Question: I need to reduce the pool size of an MDB to 5 because it connect to an external resource that is limited in terms of connections. If I have 15 messages in my JMS queue, then only 5 msg are process successfully and the other 10 are waist because of connection error happening in the MDB code.
I show this setup in the Jboss JMX-console:

I'm using Jboss 4.2.3. I need to know where I can edit this MaxPoolSize config. I searched everywhere but haven't found it.
Thanks
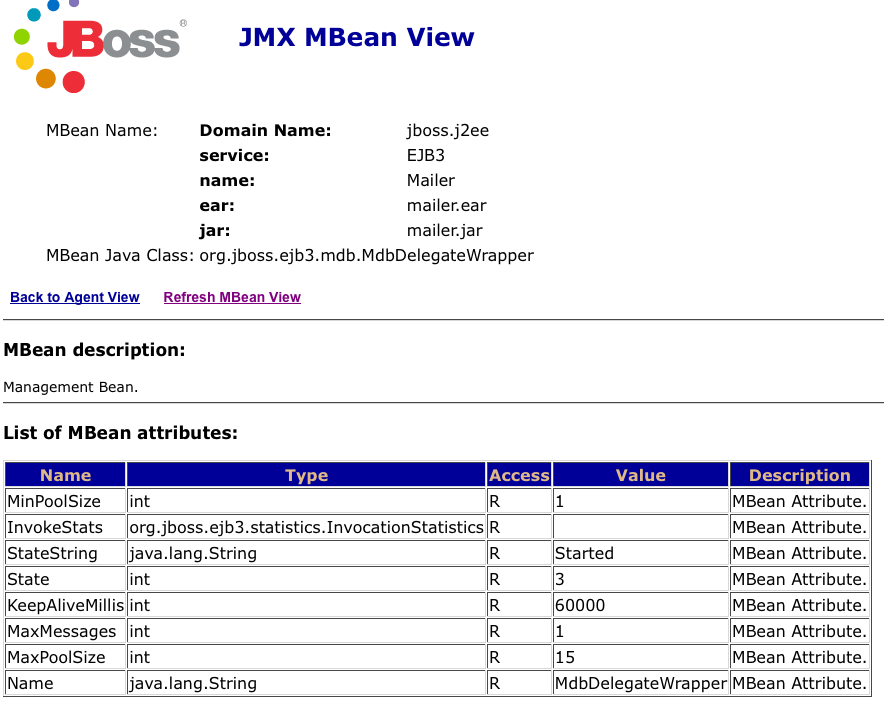
Answer: I guess adding the limit in 'instance-pool' in Jboss.xml should do it.
Check this <URL> to see how to use 'instance-pool' and 'strictMaximumSize'